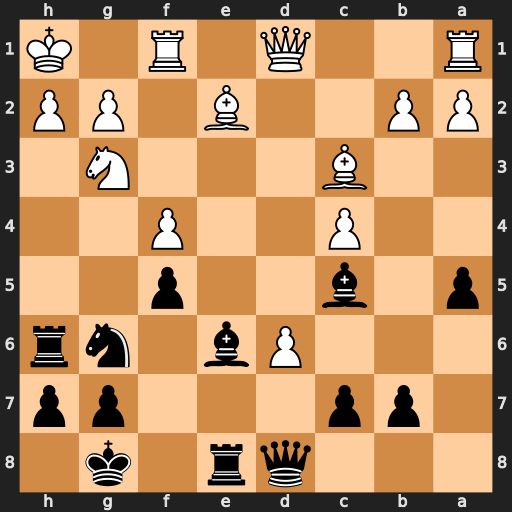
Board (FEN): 3qr1k1/1pp3pp/3Pb1nr/p1b2p2/2P2P2/2B3N1/PP2B1PP/R2Q1R1K
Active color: b
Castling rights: -
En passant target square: -
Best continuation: Rxh2+ Kxh2 Qh4#